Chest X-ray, AP view. Patient: 38 years old, sex F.
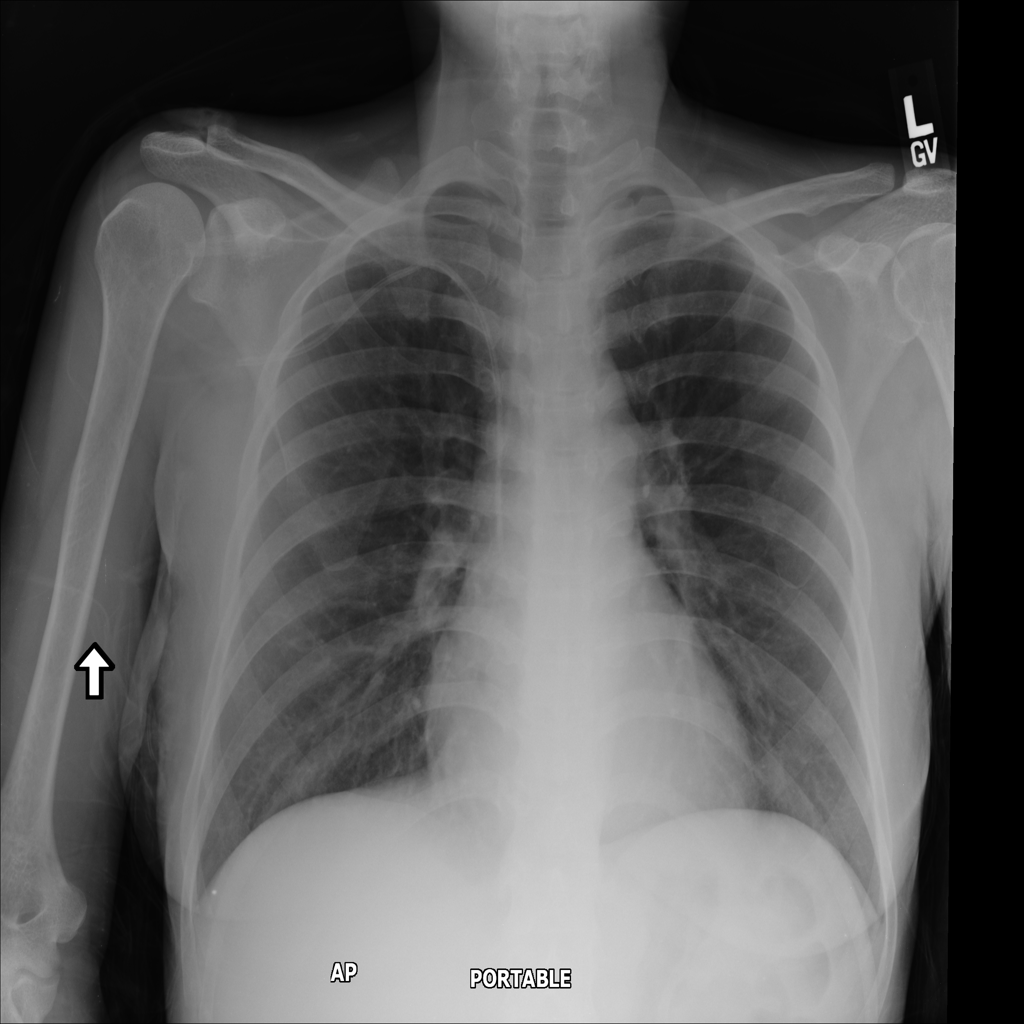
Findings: No Finding